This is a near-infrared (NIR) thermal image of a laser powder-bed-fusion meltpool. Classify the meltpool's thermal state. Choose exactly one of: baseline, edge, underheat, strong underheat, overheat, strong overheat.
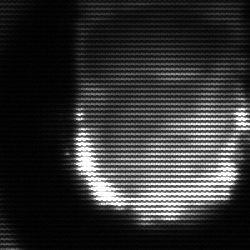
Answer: baseline